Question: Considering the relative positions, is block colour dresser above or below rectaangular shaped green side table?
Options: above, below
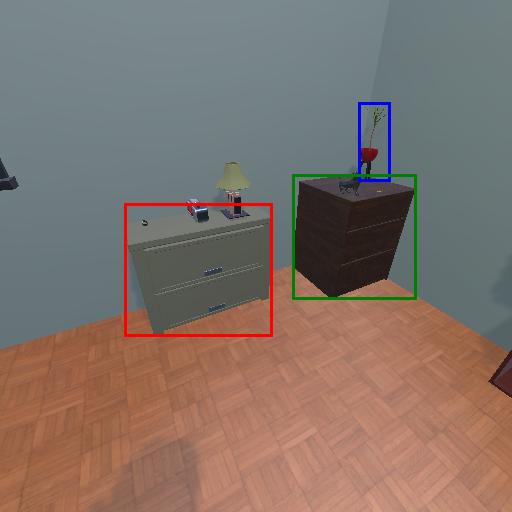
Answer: above